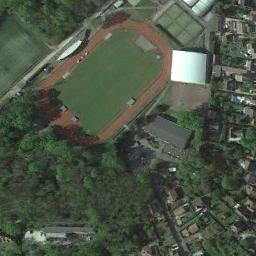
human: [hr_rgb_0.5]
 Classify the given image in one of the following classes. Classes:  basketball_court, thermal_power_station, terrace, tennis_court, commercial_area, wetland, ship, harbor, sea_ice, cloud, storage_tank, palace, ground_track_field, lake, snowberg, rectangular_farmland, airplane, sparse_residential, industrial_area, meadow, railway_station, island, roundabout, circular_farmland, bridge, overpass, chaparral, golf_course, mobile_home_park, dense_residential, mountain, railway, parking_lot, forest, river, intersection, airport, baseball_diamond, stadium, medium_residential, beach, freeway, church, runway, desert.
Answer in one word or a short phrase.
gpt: ground_track_field